Question: I have some Oracle Tables with foreign keys constraints but when I add them to Data Modeler, the relationships between the tables don't show.

How can I do that please ?
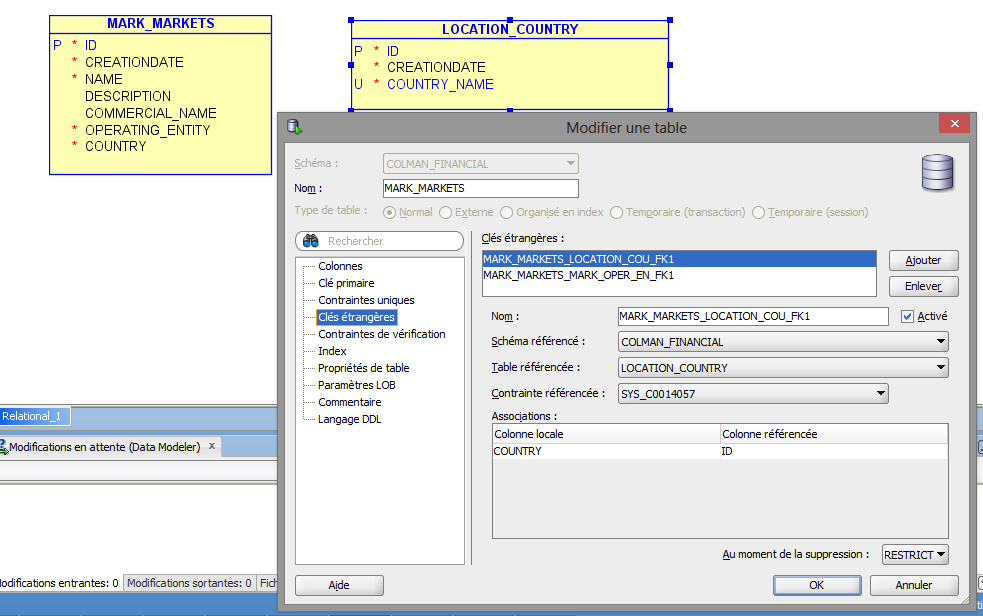
Answer: I am using RSA (Rational Software Architect) for Data Modelling. First Load the tables in RSA from the database.Then you just need to do drag and drop the tables which needs in the data model. After this select all, right click on the screen and select format -> arrange -> auto. This will give you all the relationships between the tables.